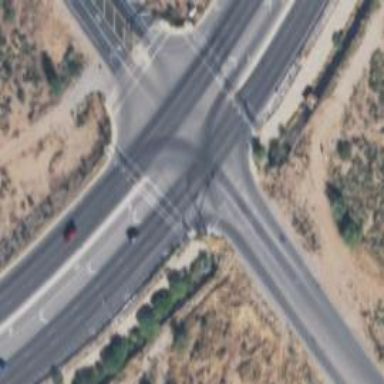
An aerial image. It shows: Marked road crossing.